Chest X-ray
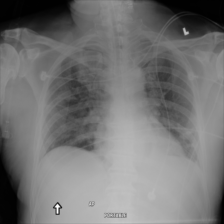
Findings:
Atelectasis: positive
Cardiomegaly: negative
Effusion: negative
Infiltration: negative
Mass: negative
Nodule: negative
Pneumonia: negative
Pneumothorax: negative
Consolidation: negative
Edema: negative
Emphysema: negative
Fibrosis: negative
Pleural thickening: negative
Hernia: negative